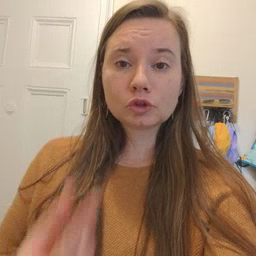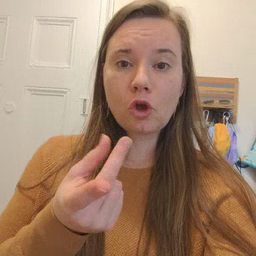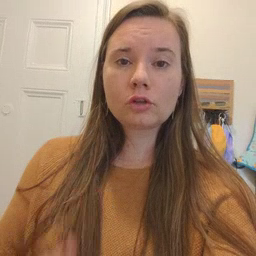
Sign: dog